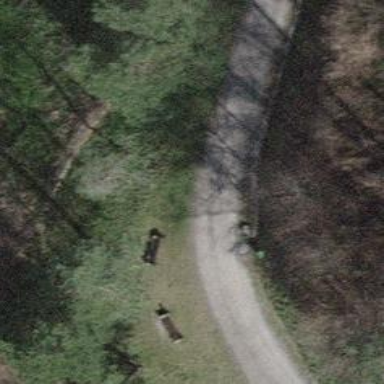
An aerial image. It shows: Bench.